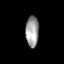
Tissue: prostate
Cell type: B cells
Senescence score: 0.6901
Nuclear area (px): 392
Mean DAPI intensity: 158.411